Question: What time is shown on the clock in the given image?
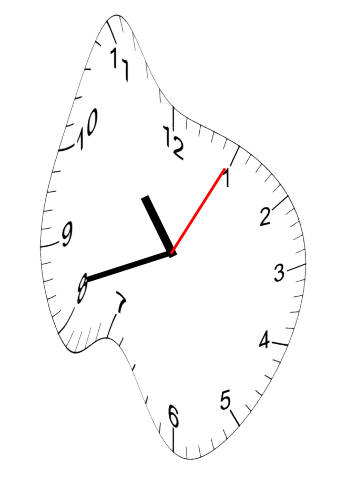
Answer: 10:42:05